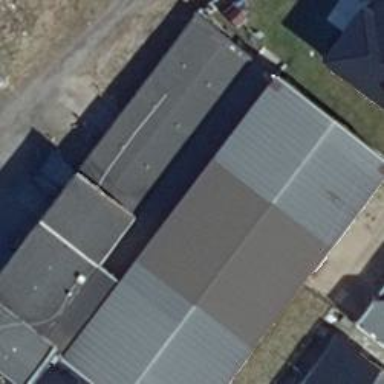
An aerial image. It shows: Service building.